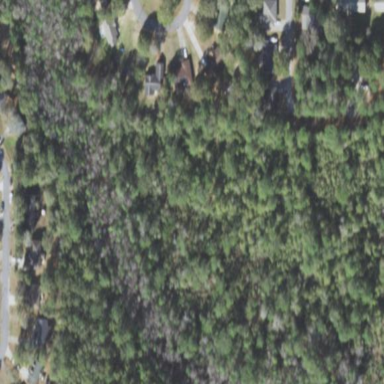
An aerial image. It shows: Mixed leaf woodland.